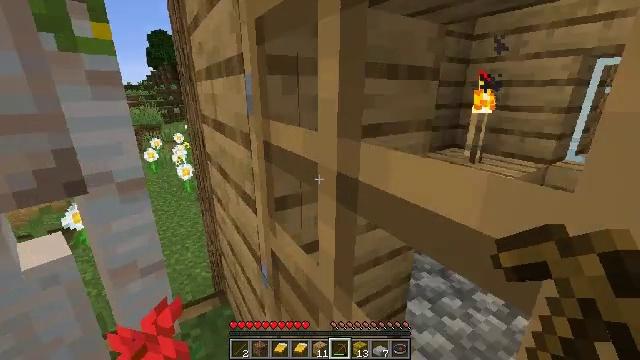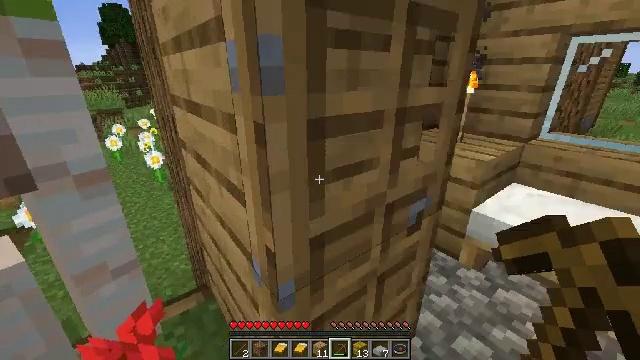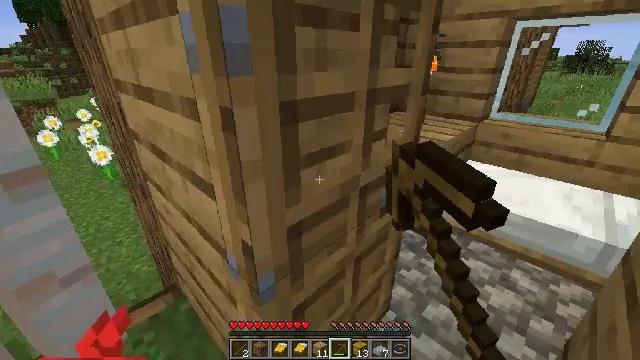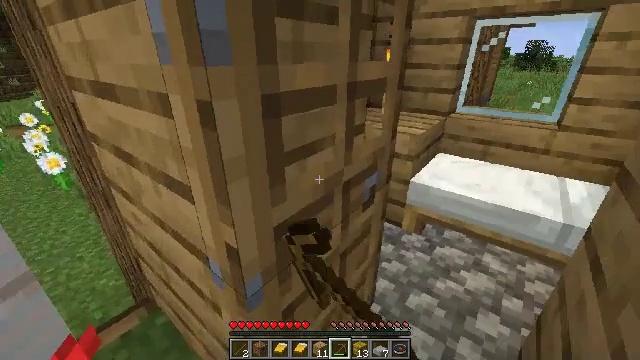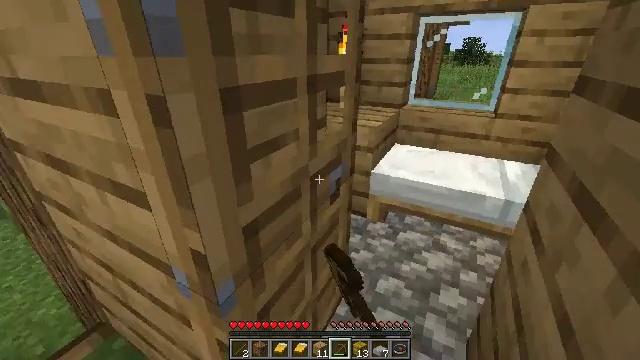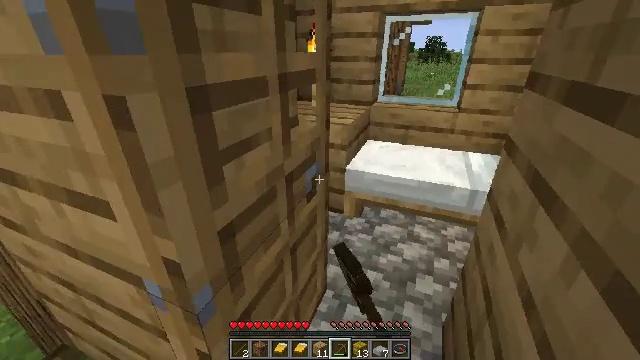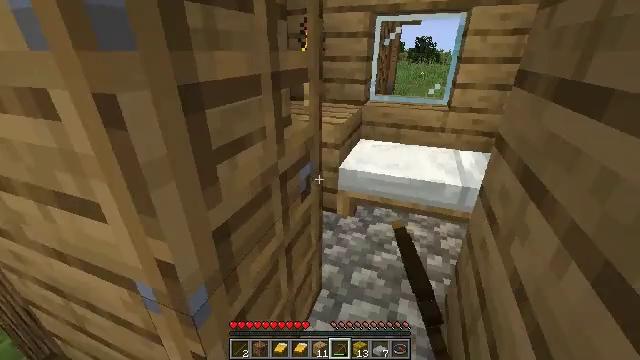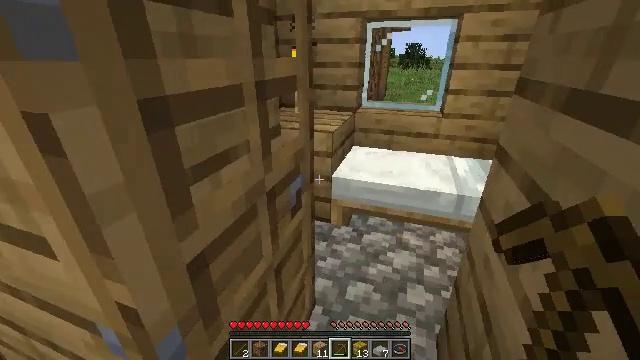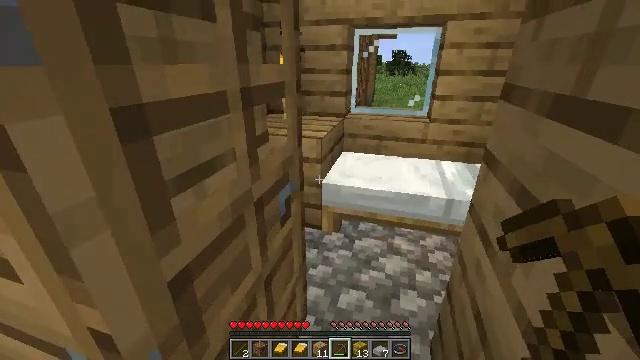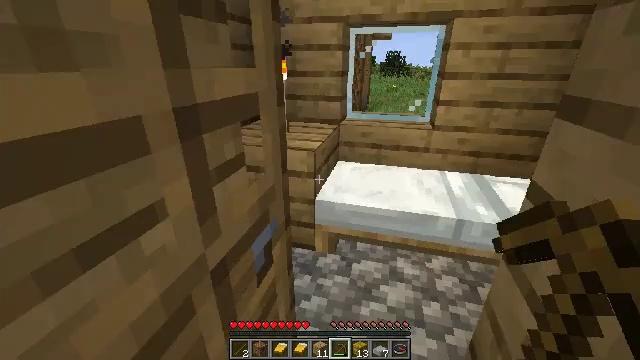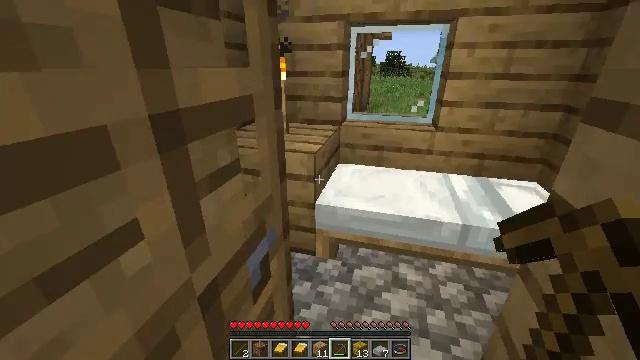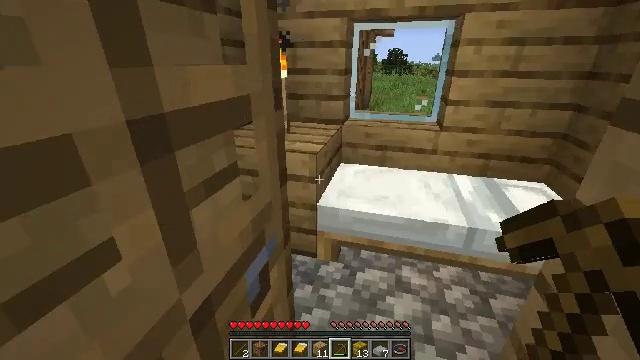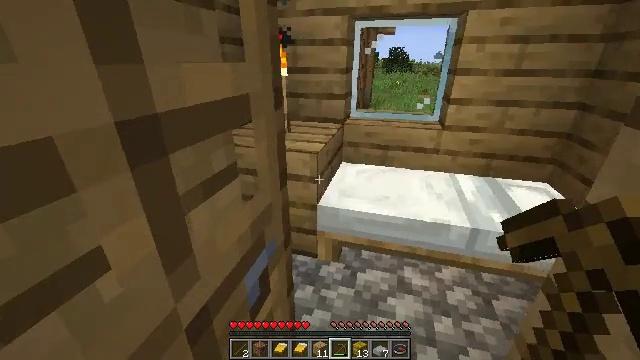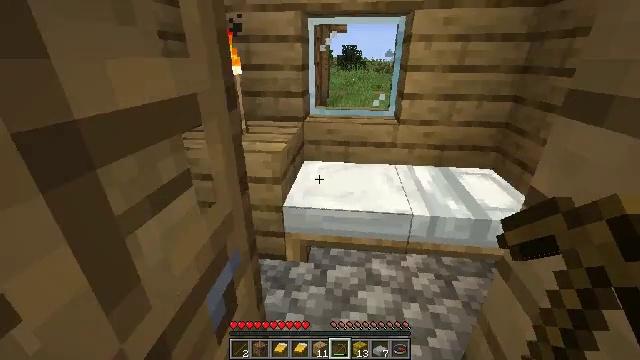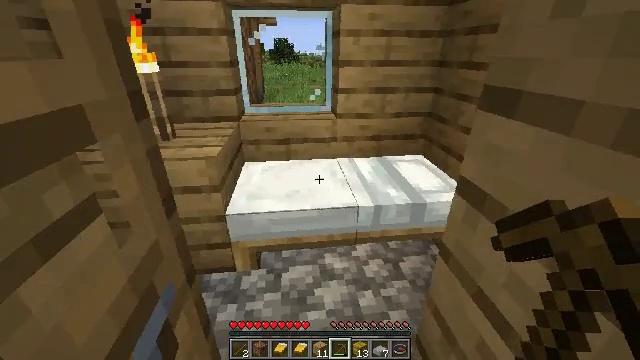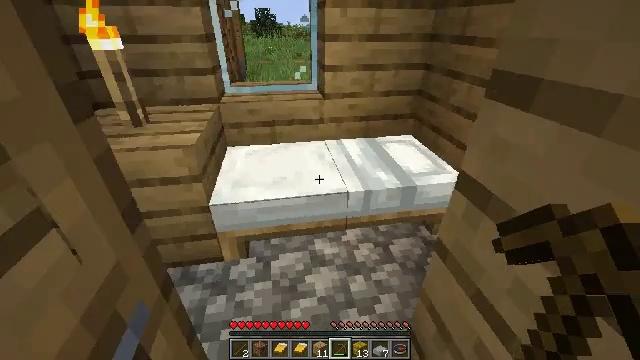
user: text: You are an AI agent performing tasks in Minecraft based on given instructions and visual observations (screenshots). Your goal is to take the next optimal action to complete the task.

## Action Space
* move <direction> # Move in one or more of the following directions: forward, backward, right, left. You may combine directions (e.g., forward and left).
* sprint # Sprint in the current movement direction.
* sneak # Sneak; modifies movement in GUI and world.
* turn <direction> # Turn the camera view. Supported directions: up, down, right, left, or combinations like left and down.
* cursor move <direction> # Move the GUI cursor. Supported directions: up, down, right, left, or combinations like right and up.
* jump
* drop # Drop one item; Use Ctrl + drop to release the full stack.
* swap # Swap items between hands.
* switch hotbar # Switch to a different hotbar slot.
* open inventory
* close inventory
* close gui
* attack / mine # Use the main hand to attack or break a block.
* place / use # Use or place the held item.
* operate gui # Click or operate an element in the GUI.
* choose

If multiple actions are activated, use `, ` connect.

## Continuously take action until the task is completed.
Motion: motion action
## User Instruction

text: Remove the white bed from its place.
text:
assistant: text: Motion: turn right and down, use / place
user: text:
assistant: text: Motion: turn right and down, use / place
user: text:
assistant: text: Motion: turn right, use / place
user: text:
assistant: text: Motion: turn right, use / place
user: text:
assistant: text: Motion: turn right
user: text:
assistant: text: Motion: turn right
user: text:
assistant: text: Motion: move forward, turn right and up
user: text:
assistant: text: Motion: move forward, turn right and up
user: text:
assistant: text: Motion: move forward, turn right
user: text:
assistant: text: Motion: no_op
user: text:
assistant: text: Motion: no_op
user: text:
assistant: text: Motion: no_op
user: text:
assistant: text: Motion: turn right
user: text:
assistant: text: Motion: move forward, turn right and down
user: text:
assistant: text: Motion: move forward, turn right and down
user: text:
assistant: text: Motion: move forward, turn right and down
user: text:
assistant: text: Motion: move forward, turn down, attack / mine
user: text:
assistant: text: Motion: attack / mine
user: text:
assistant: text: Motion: turn down, attack / mine
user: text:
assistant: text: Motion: turn down, attack / mine
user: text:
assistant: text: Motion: turn down, attack / mine
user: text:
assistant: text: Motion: attack / mine
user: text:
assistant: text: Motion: turn down, attack / mine
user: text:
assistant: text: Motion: turn down, attack / mine
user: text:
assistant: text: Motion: attack / mine
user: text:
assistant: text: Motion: attack / mine
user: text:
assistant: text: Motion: attack / mine
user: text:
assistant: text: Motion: attack / mine